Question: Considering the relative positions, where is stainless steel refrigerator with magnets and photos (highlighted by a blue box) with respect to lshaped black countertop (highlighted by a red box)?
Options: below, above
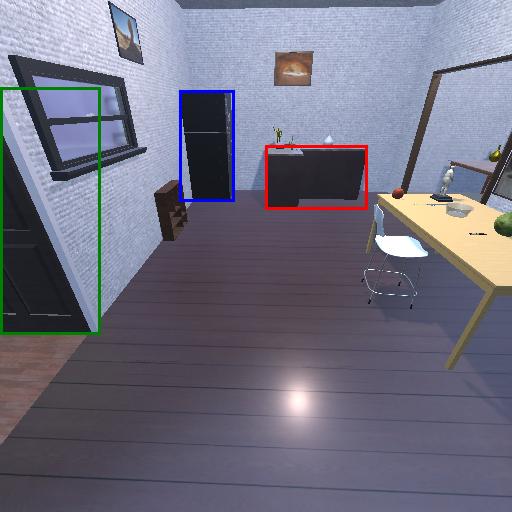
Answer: below